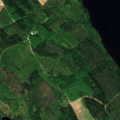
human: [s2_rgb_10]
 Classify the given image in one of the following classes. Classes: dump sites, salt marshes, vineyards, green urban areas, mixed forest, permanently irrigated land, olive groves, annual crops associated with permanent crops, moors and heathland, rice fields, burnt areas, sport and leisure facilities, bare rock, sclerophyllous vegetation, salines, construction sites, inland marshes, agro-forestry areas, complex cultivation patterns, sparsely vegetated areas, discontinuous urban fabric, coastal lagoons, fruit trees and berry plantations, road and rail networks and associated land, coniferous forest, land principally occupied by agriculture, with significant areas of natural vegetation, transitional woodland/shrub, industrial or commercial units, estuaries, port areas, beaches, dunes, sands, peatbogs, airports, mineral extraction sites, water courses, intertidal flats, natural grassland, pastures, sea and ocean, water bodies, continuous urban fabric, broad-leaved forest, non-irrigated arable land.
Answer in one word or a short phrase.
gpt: coniferous forest, mixed forest, water bodies